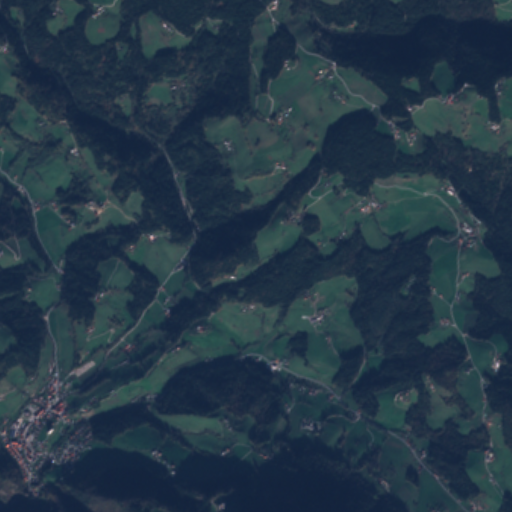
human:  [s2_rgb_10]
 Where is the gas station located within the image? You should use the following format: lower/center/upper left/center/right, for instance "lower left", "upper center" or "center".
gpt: The gas station is located in the lower left of the image.
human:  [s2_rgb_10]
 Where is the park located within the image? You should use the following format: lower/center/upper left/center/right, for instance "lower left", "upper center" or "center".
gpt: The park is located in the lower left of the image.
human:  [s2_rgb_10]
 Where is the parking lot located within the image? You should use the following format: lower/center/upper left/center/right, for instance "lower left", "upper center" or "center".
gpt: The parking lot is located in the lower left of the image.
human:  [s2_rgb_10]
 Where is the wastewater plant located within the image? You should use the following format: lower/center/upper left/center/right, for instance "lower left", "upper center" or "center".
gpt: The wastewater plant is located in the lower left of the image.
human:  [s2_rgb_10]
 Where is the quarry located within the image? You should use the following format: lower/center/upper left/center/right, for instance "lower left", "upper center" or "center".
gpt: There is no quarry in the image.